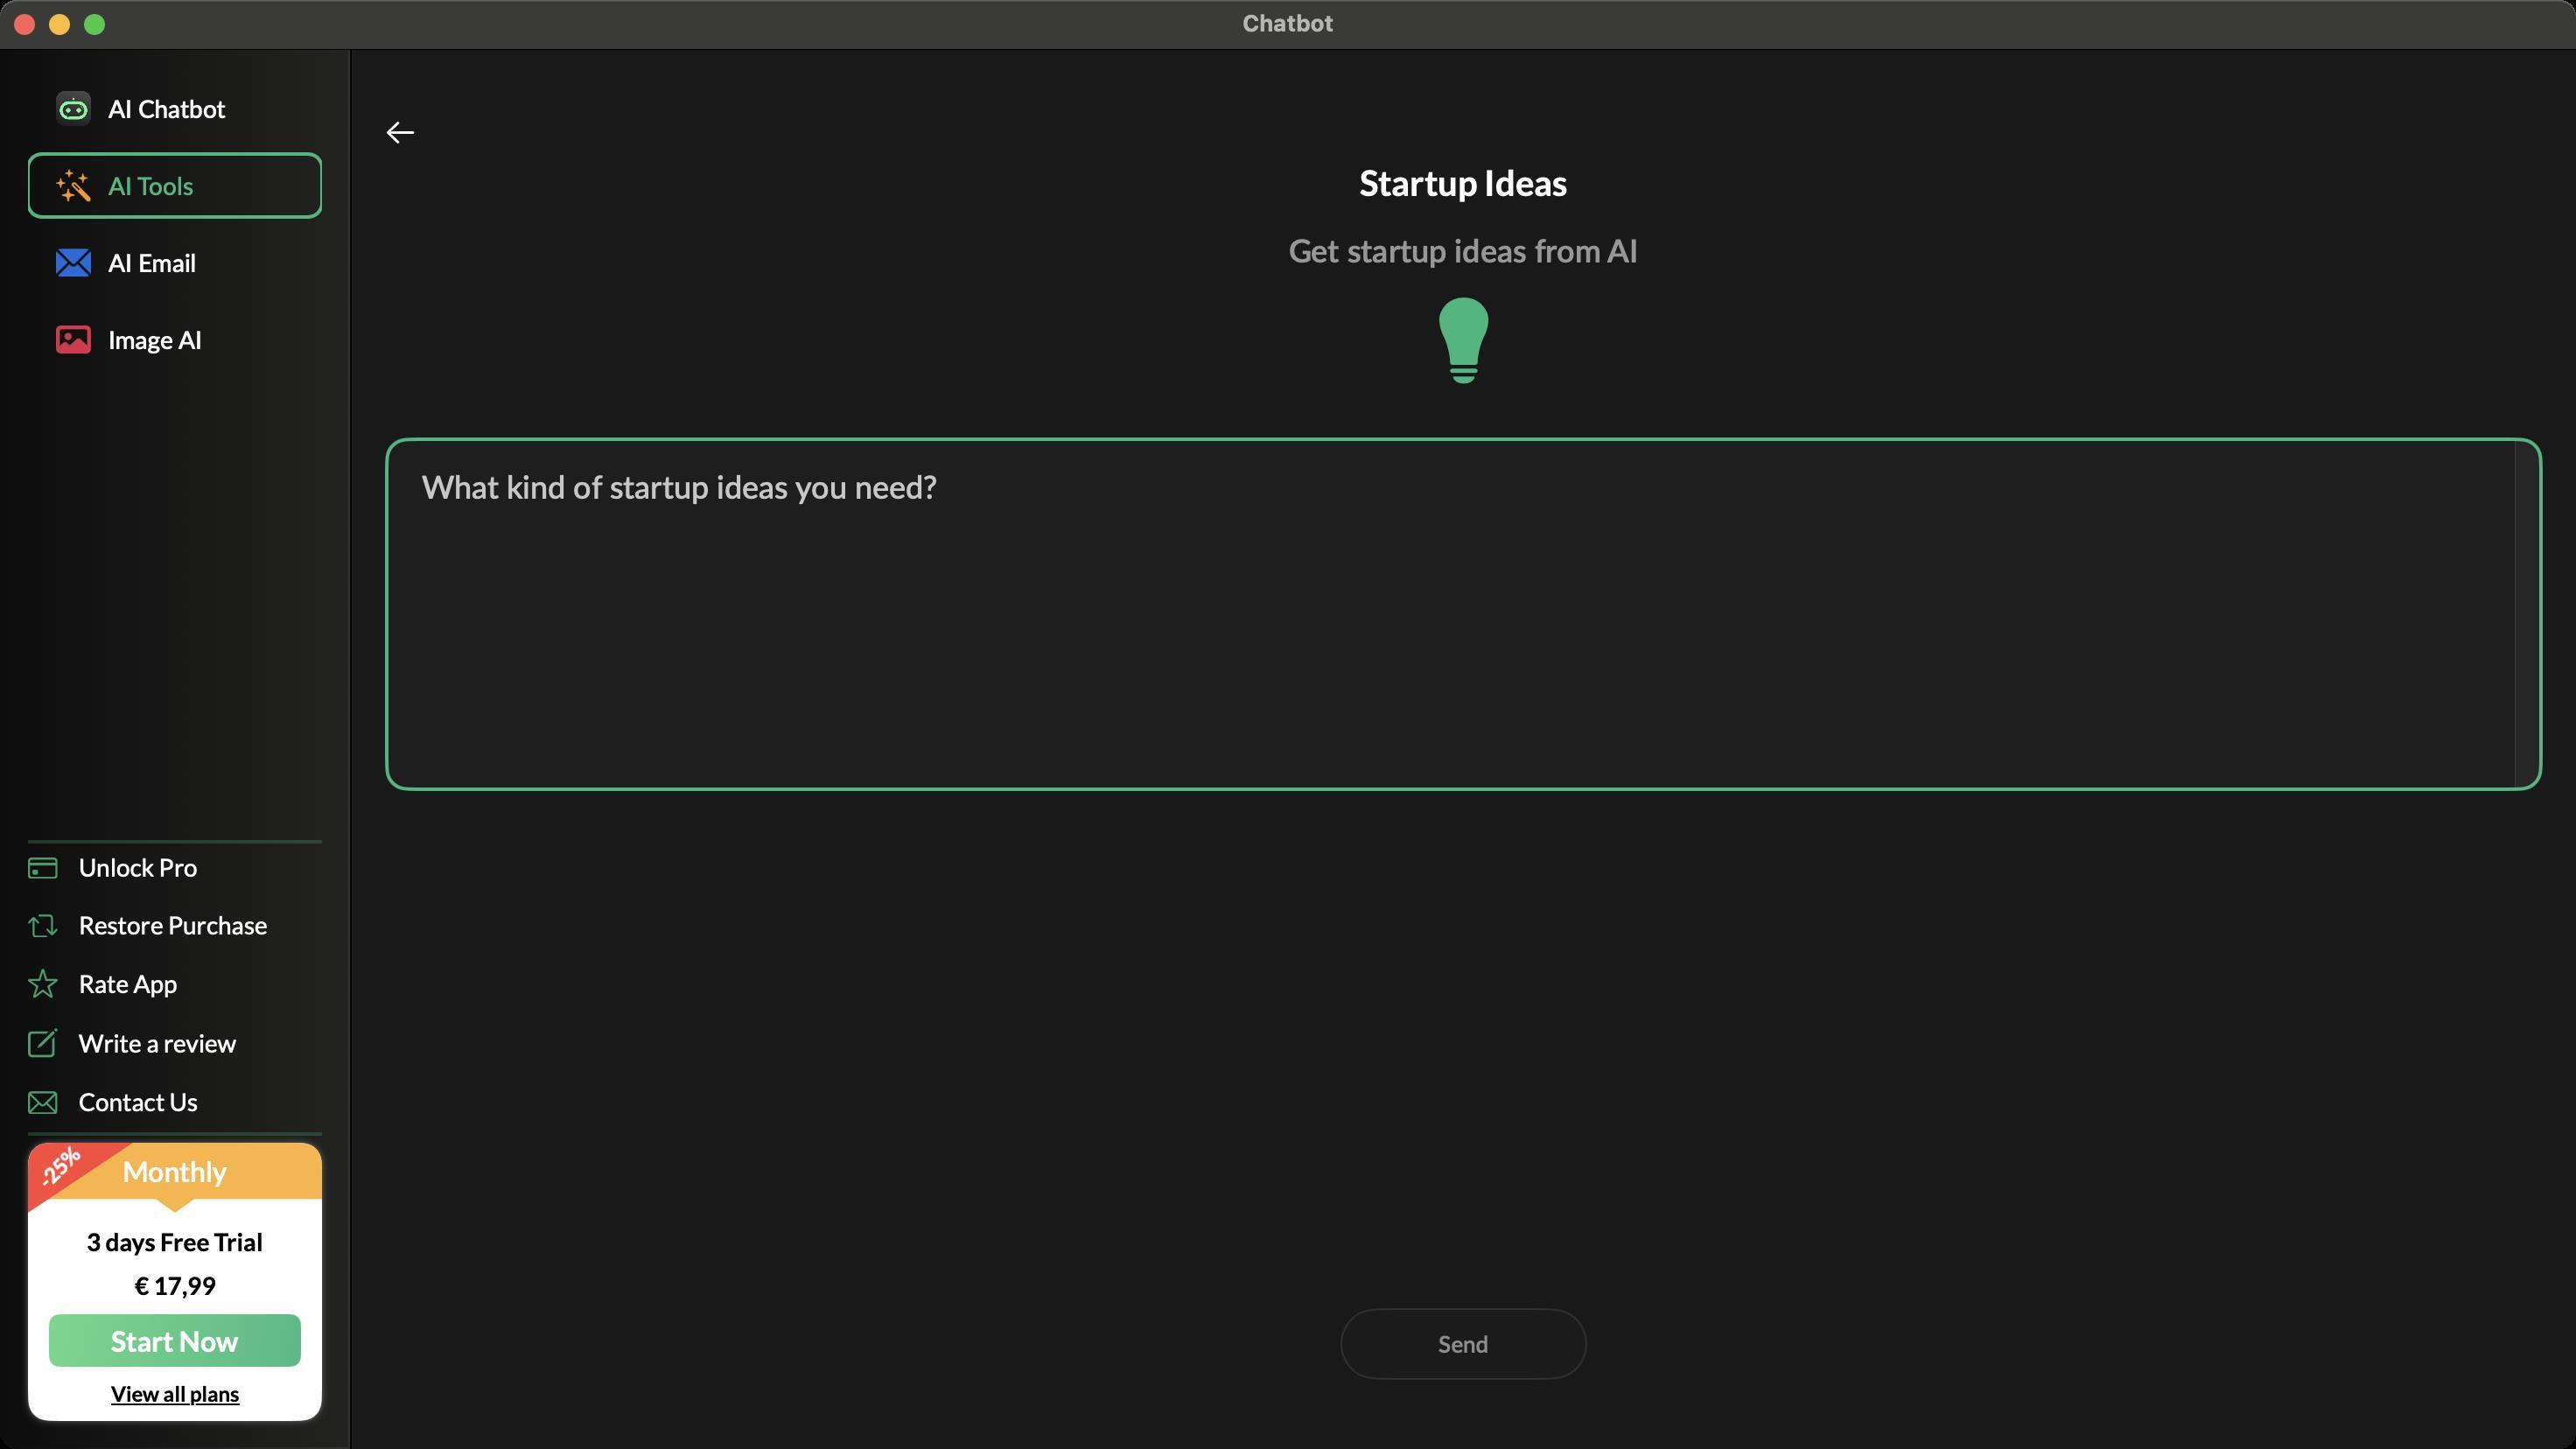
Accessibility tree:
{"name": "Chatbot", "role": "AXWindow", "description": null, "role_description": "standard window", "value": null, "position": "174.00;74.00", "size": "1472;828", "children": [{"name": null, "role": "AXSplitGroup", "description": null, "role_description": "split group", "value": null, "position": "0.00;28.00", "size": "1472;800", "children": [{"name": null, "role": "AXScrollArea", "description": null, "role_description": "scroll area", "value": null, "position": "0.00;28.00", "size": "200;800", "children": [{"name": null, "role": "AXTable", "description": null, "role_description": "table", "value": null, "position": "1.00;29.00", "size": "198;798", "children": [{"name": null, "role": "AXColumn", "description": null, "role_description": "column", "value": null, "position": "1.00;29.00", "size": "198;798", "children": []}]}]}, {"name": null, "role": "AXGroup", "description": null, "role_description": "group", "value": null, "position": "0.00;28.00", "size": "200;800", "children": [{"name": null, "role": "AXScrollArea", "description": null, "role_description": "scroll area", "value": null, "position": "16.00;44.00", "size": "168;428", "children": [{"name": null, "role": "AXImage", "description": "appiconsmall", "role_description": "image", "value": null, "position": "32.00;52.00", "size": "20;20", "children": []}, {"name": null, "role": "AXStaticText", "description": null, "role_description": "text", "value": "AI Chatbot", "position": "62.00;53.50", "size": "67;17", "children": []}, {"name": null, "role": "AXImage", "description": "aitools", "role_description": "image", "value": null, "position": "32.00;96.50", "size": "20;19", "children": []}, {"name": null, "role": "AXStaticText", "description": null, "role_description": "text", "value": "AI Tools", "position": "62.00;97.50", "size": "49;17", "children": []}, {"name": null, "role": "AXImage", "description": "aiemail", "role_description": "image", "value": null, "position": "32.00;142.00", "size": "20;16", "children": []}, {"name": null, "role": "AXStaticText", "description": null, "role_description": "text", "value": "AI Email", "position": "62.00;141.50", "size": "50;17", "children": []}, {"name": null, "role": "AXImage", "description": "imageai", "role_description": "image", "value": null, "position": "32.00;186.00", "size": "20;16", "children": []}, {"name": null, "role": "AXStaticText", "description": null, "role_description": "text", "value": "Image AI", "position": "62.00;185.50", "size": "54;17", "children": []}]}, {"name": null, "role": "AXImage", "description": "unlock", "role_description": "image", "value": null, "position": "16.00;489.50", "size": "17;12", "children": []}, {"name": null, "role": "AXStaticText", "description": null, "role_description": "text", "value": "Unlock Pro", "position": "45.00;487.16", "size": "68;17", "children": []}, {"name": null, "role": "AXImage", "description": "restore", "role_description": "image", "value": null, "position": "16.00;522.00", "size": "17;14", "children": []}, {"name": null, "role": "AXStaticText", "description": null, "role_description": "text", "value": "Restore Purchase", "position": "45.00;520.16", "size": "108;17", "children": []}, {"name": null, "role": "AXImage", "description": "star", "role_description": "image", "value": null, "position": "16.00;553.00", "size": "17;18", "children": []}, {"name": null, "role": "AXStaticText", "description": null, "role_description": "text", "value": "Rate App", "position": "45.00;553.49", "size": "56;17", "children": []}, {"name": null, "role": "AXImage", "description": "write review", "role_description": "image", "value": null, "position": "16.00;587.00", "size": "17;18", "children": []}, {"name": null, "role": "AXStaticText", "description": null, "role_description": "text", "value": "Write a review", "position": "45.00;587.50", "size": "90;17", "children": []}, {"name": null, "role": "AXImage", "description": "mail envelope", "role_description": "image", "value": null, "position": "16.00;623.00", "size": "17;14", "children": []}, {"name": null, "role": "AXStaticText", "description": null, "role_description": "text", "value": "Contact Us", "position": "45.00;621.18", "size": "68;17", "children": []}, {"name": null, "role": "AXStaticText", "description": null, "role_description": "text", "value": "-25%", "position": "18.80;651.80", "size": "30;30", "children": []}, {"name": null, "role": "AXStaticText", "description": null, "role_description": "text", "value": "Monthly", "position": "70.00;659.50", "size": "60;19", "children": []}, {"name": null, "role": "AXStaticText", "description": null, "role_description": "text", "value": "3 days Free Trial", "position": "49.50;701.00", "size": "101;17", "children": []}, {"name": null, "role": "AXStaticText", "description": null, "role_description": "text", "value": "€ 17,99", "position": "76.75;726.00", "size": "46;17", "children": []}, {"name": null, "role": "AXStaticText", "description": null, "role_description": "text", "value": "Start Now", "position": "63.50;756.50", "size": "73;19", "children": []}, {"name": null, "role": "AXStaticText", "description": null, "role_description": "text", "value": "View all plans", "position": "63.25;789.00", "size": "74;15", "children": []}]}, {"name": null, "role": "AXSplitter", "description": null, "role_description": "splitter", "value": 200.0, "position": "200.00;28.00", "size": "1;800", "children": []}, {"name": null, "role": "AXGroup", "description": null, "role_description": "group", "value": null, "position": "201.00;28.00", "size": "1271;800", "children": [{"name": null, "role": "AXImage", "description": "arrow.left", "role_description": "image", "value": null, "position": "221.00;69.50", "size": "16;13", "children": []}, {"name": null, "role": "AXStaticText", "description": null, "role_description": "text", "value": "Startup Ideas", "position": "777.00;92.00", "size": "119;24", "children": []}, {"name": null, "role": "AXStaticText", "description": null, "role_description": "text", "value": "Get startup ideas from AI", "position": "736.50;132.00", "size": "200;22", "children": []}, {"name": null, "role": "AXImage", "description": "lightbulb.fill", "role_description": "image", "value": null, "position": "822.50;170.00", "size": "28;50", "children": []}, {"name": null, "role": "AXScrollArea", "description": null, "role_description": "scroll area", "value": null, "position": "221.00;251.00", "size": "1231;200", "children": [{"name": null, "role": "AXTextArea", "description": null, "role_description": "text entry area", "value": "", "position": "221.00;251.00", "size": "1216;200", "children": []}, {"name": null, "role": "AXScrollBar", "description": null, "role_description": "scroll bar", "value": 0.0, "position": "1437.00;251.00", "size": "15;200", "children": []}]}, {"name": null, "role": "AXStaticText", "description": null, "role_description": "text", "value": "Send", "position": "766.50;748.00", "size": "140;40", "children": []}]}]}, {"name": null, "role": "AXButton", "description": null, "role_description": "close button", "value": null, "position": "7.00;6.00", "size": "14;16", "children": []}, {"name": null, "role": "AXButton", "description": null, "role_description": "full screen button", "value": null, "position": "47.00;6.00", "size": "14;16", "children": [{"name": null, "role": "AXGroup", "description": null, "role_description": "group", "value": null, "position": "47.00;6.00", "size": "14;16", "children": [{"name": null, "role": "AXGroup", "description": null, "role_description": "group", "value": null, "position": "47.00;6.00", "size": "14;16", "children": []}]}]}, {"name": null, "role": "AXButton", "description": null, "role_description": "minimize button", "value": null, "position": "27.00;6.00", "size": "14;16", "children": []}, {"name": null, "role": "AXStaticText", "description": null, "role_description": "text", "value": "Chatbot", "position": "708.00;5.00", "size": "57;16", "children": []}]}